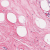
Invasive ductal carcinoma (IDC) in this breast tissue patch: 0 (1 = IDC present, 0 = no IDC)